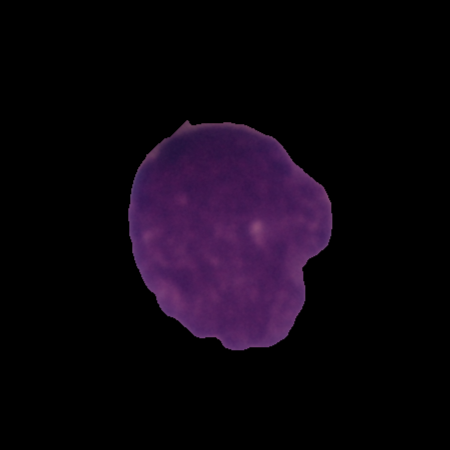
Label: cancer